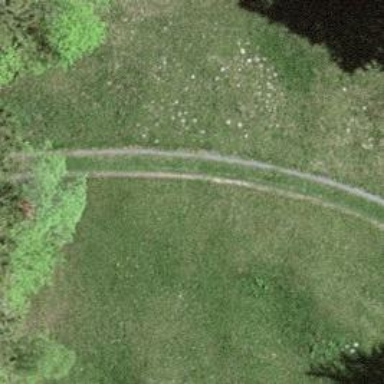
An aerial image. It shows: Unpaved track with grade2 tracktype.